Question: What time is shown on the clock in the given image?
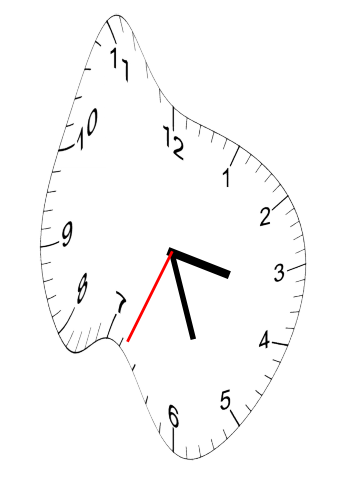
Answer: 03:26:34